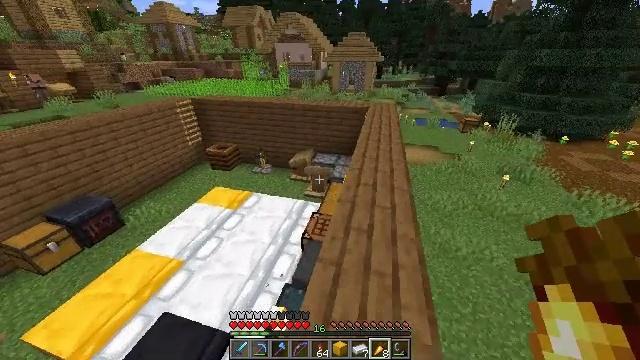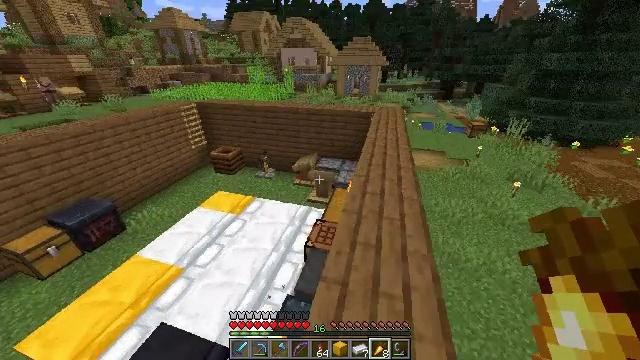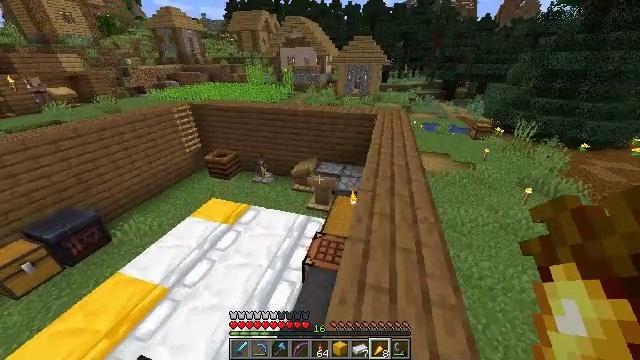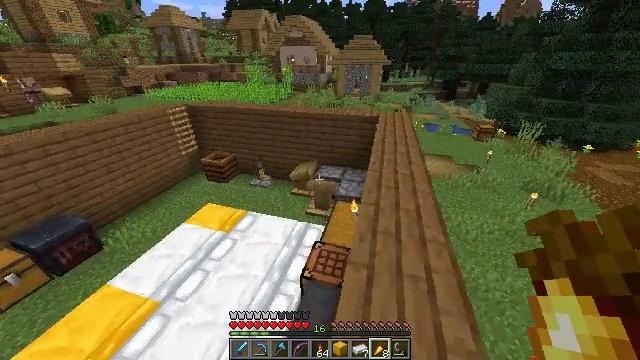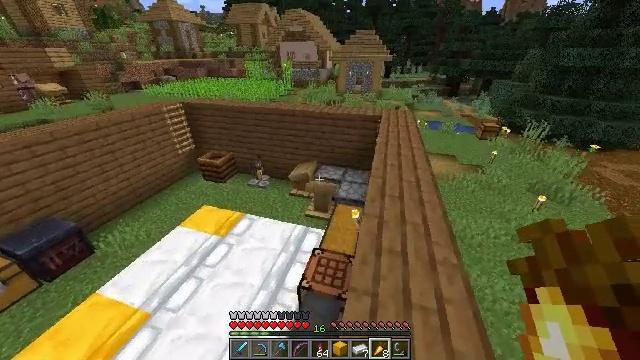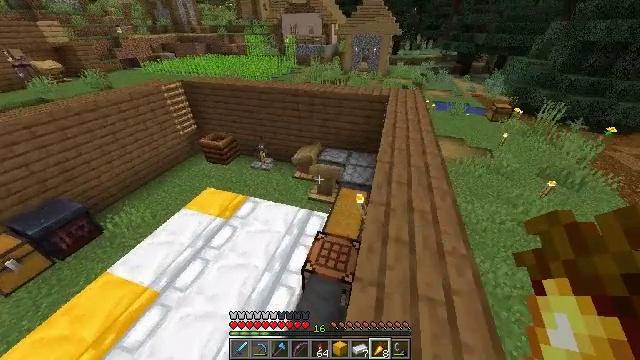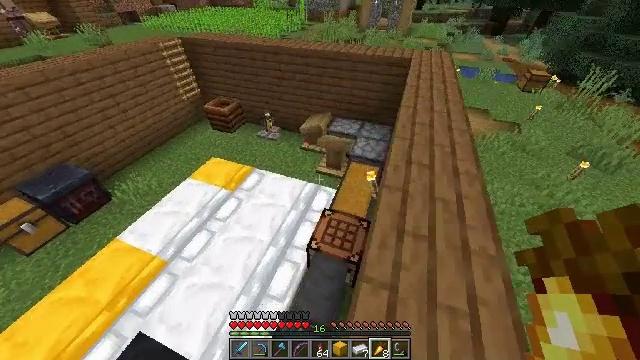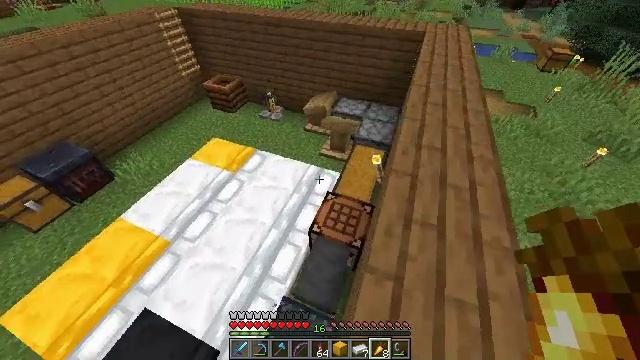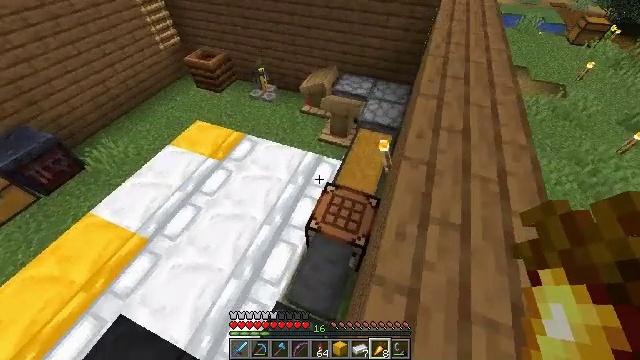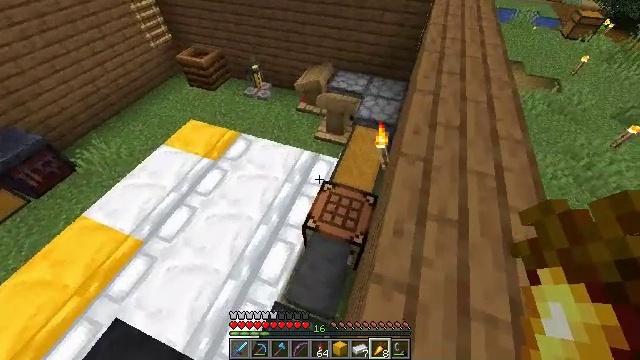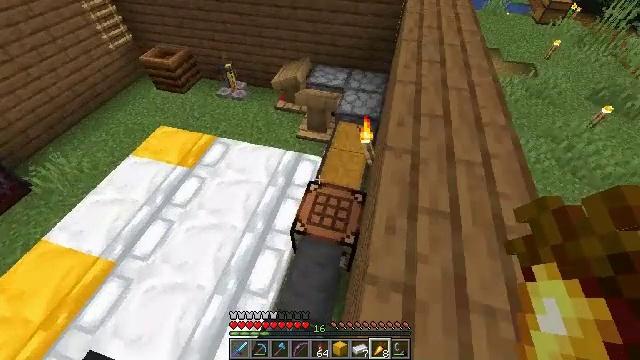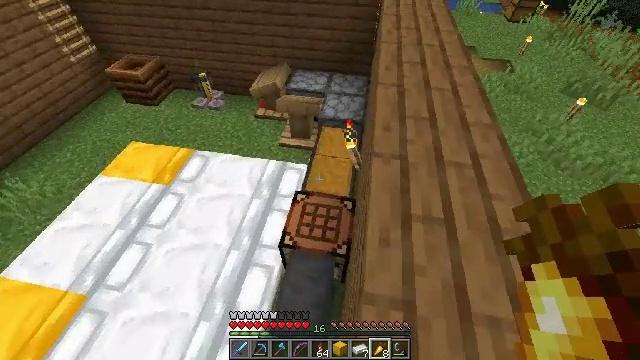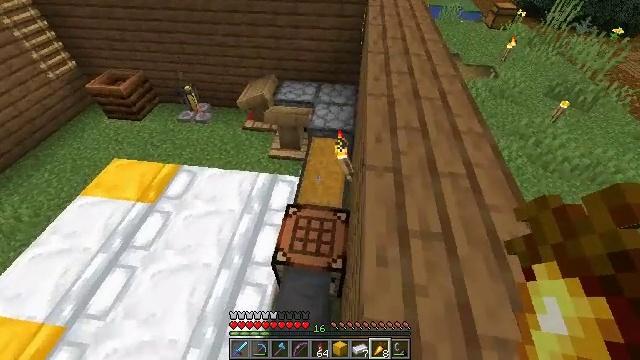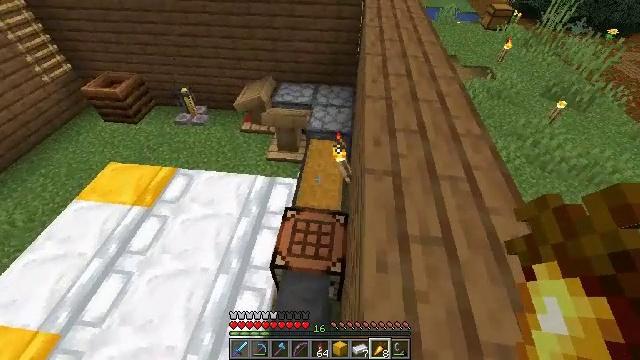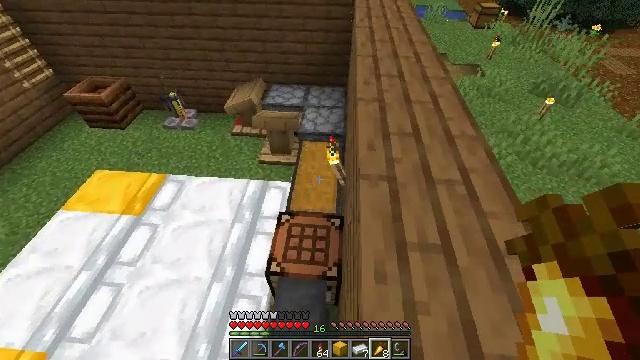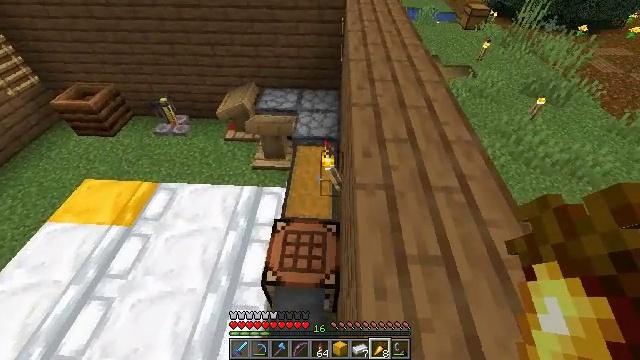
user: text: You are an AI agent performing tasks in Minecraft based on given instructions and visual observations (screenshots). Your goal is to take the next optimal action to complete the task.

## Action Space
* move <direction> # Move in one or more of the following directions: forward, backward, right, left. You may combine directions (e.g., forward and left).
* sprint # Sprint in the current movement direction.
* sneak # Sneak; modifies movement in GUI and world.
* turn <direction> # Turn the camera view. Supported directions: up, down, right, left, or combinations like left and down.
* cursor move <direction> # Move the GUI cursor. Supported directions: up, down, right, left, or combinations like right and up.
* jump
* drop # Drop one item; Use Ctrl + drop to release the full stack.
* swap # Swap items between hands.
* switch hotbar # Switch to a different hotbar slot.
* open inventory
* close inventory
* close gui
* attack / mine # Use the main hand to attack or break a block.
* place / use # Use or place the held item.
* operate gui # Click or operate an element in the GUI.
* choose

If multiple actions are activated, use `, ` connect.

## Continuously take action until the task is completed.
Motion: motion action
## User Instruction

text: Mine spruce leaves from the tree.
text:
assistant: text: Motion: move forward, turn left
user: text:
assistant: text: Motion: move forward
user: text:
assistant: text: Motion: move forward
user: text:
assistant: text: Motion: move forward
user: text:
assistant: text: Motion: move forward, sneak, turn left and down
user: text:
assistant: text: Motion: move forward, sneak, turn left and down
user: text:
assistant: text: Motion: sneak, turn left and down
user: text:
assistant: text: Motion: sneak, turn down
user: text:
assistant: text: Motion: sneak, turn right
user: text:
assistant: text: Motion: move forward, sneak, turn right
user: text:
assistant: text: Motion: move forward, sneak, turn right and up
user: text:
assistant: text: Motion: move forward, sneak, turn right and up
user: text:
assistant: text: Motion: move forward, sneak
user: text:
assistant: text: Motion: move forward, sneak, turn right
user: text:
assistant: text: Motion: move forward, sneak, turn right
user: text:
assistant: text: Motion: move forward, sneak
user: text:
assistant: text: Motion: move forward, sneak
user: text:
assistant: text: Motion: move forward, sneak, turn down
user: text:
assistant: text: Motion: move forward, sneak, turn left and down
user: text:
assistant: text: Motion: move forward, sneak, turn left and down, use / place
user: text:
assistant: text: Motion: move forward, sneak, turn left, use / place
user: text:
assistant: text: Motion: move forward, sneak, use / place
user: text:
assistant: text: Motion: move forward, sneak, use / place
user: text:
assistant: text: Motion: move forward, sneak
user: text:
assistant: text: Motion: move forward, sneak
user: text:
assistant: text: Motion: move forward, sneak
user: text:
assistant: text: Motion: sneak
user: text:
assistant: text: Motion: sneak
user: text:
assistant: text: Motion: sneak
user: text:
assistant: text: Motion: sneak, use / place